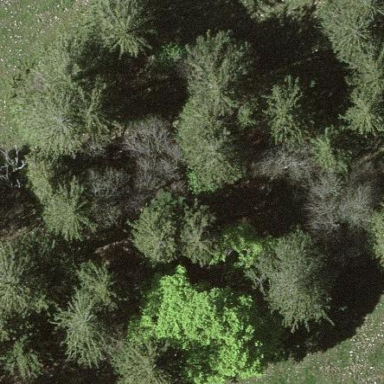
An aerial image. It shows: Forest area.